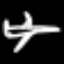
Label: airplane